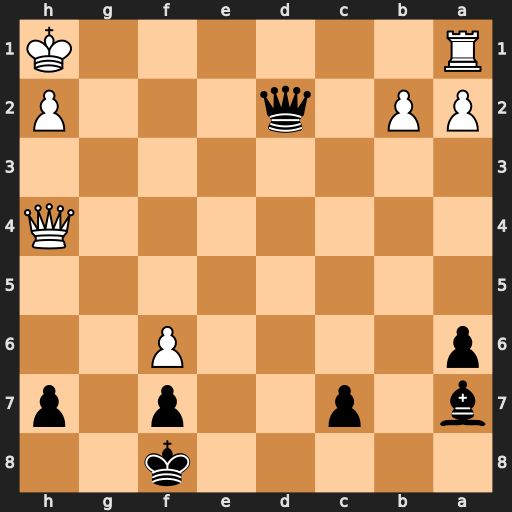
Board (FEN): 5k2/b1p2p1p/p4P2/8/7Q/8/PP1q3P/R6K
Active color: b
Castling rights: -
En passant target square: -
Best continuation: Qd5+ Qe4 Qxe4#